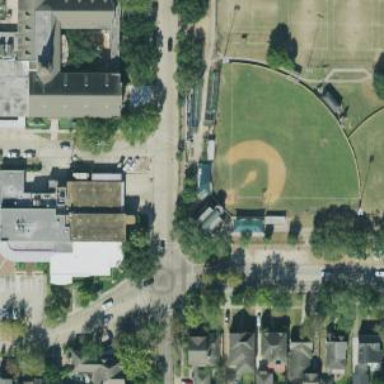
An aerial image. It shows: Baseball pitch for leisure land.